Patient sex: M
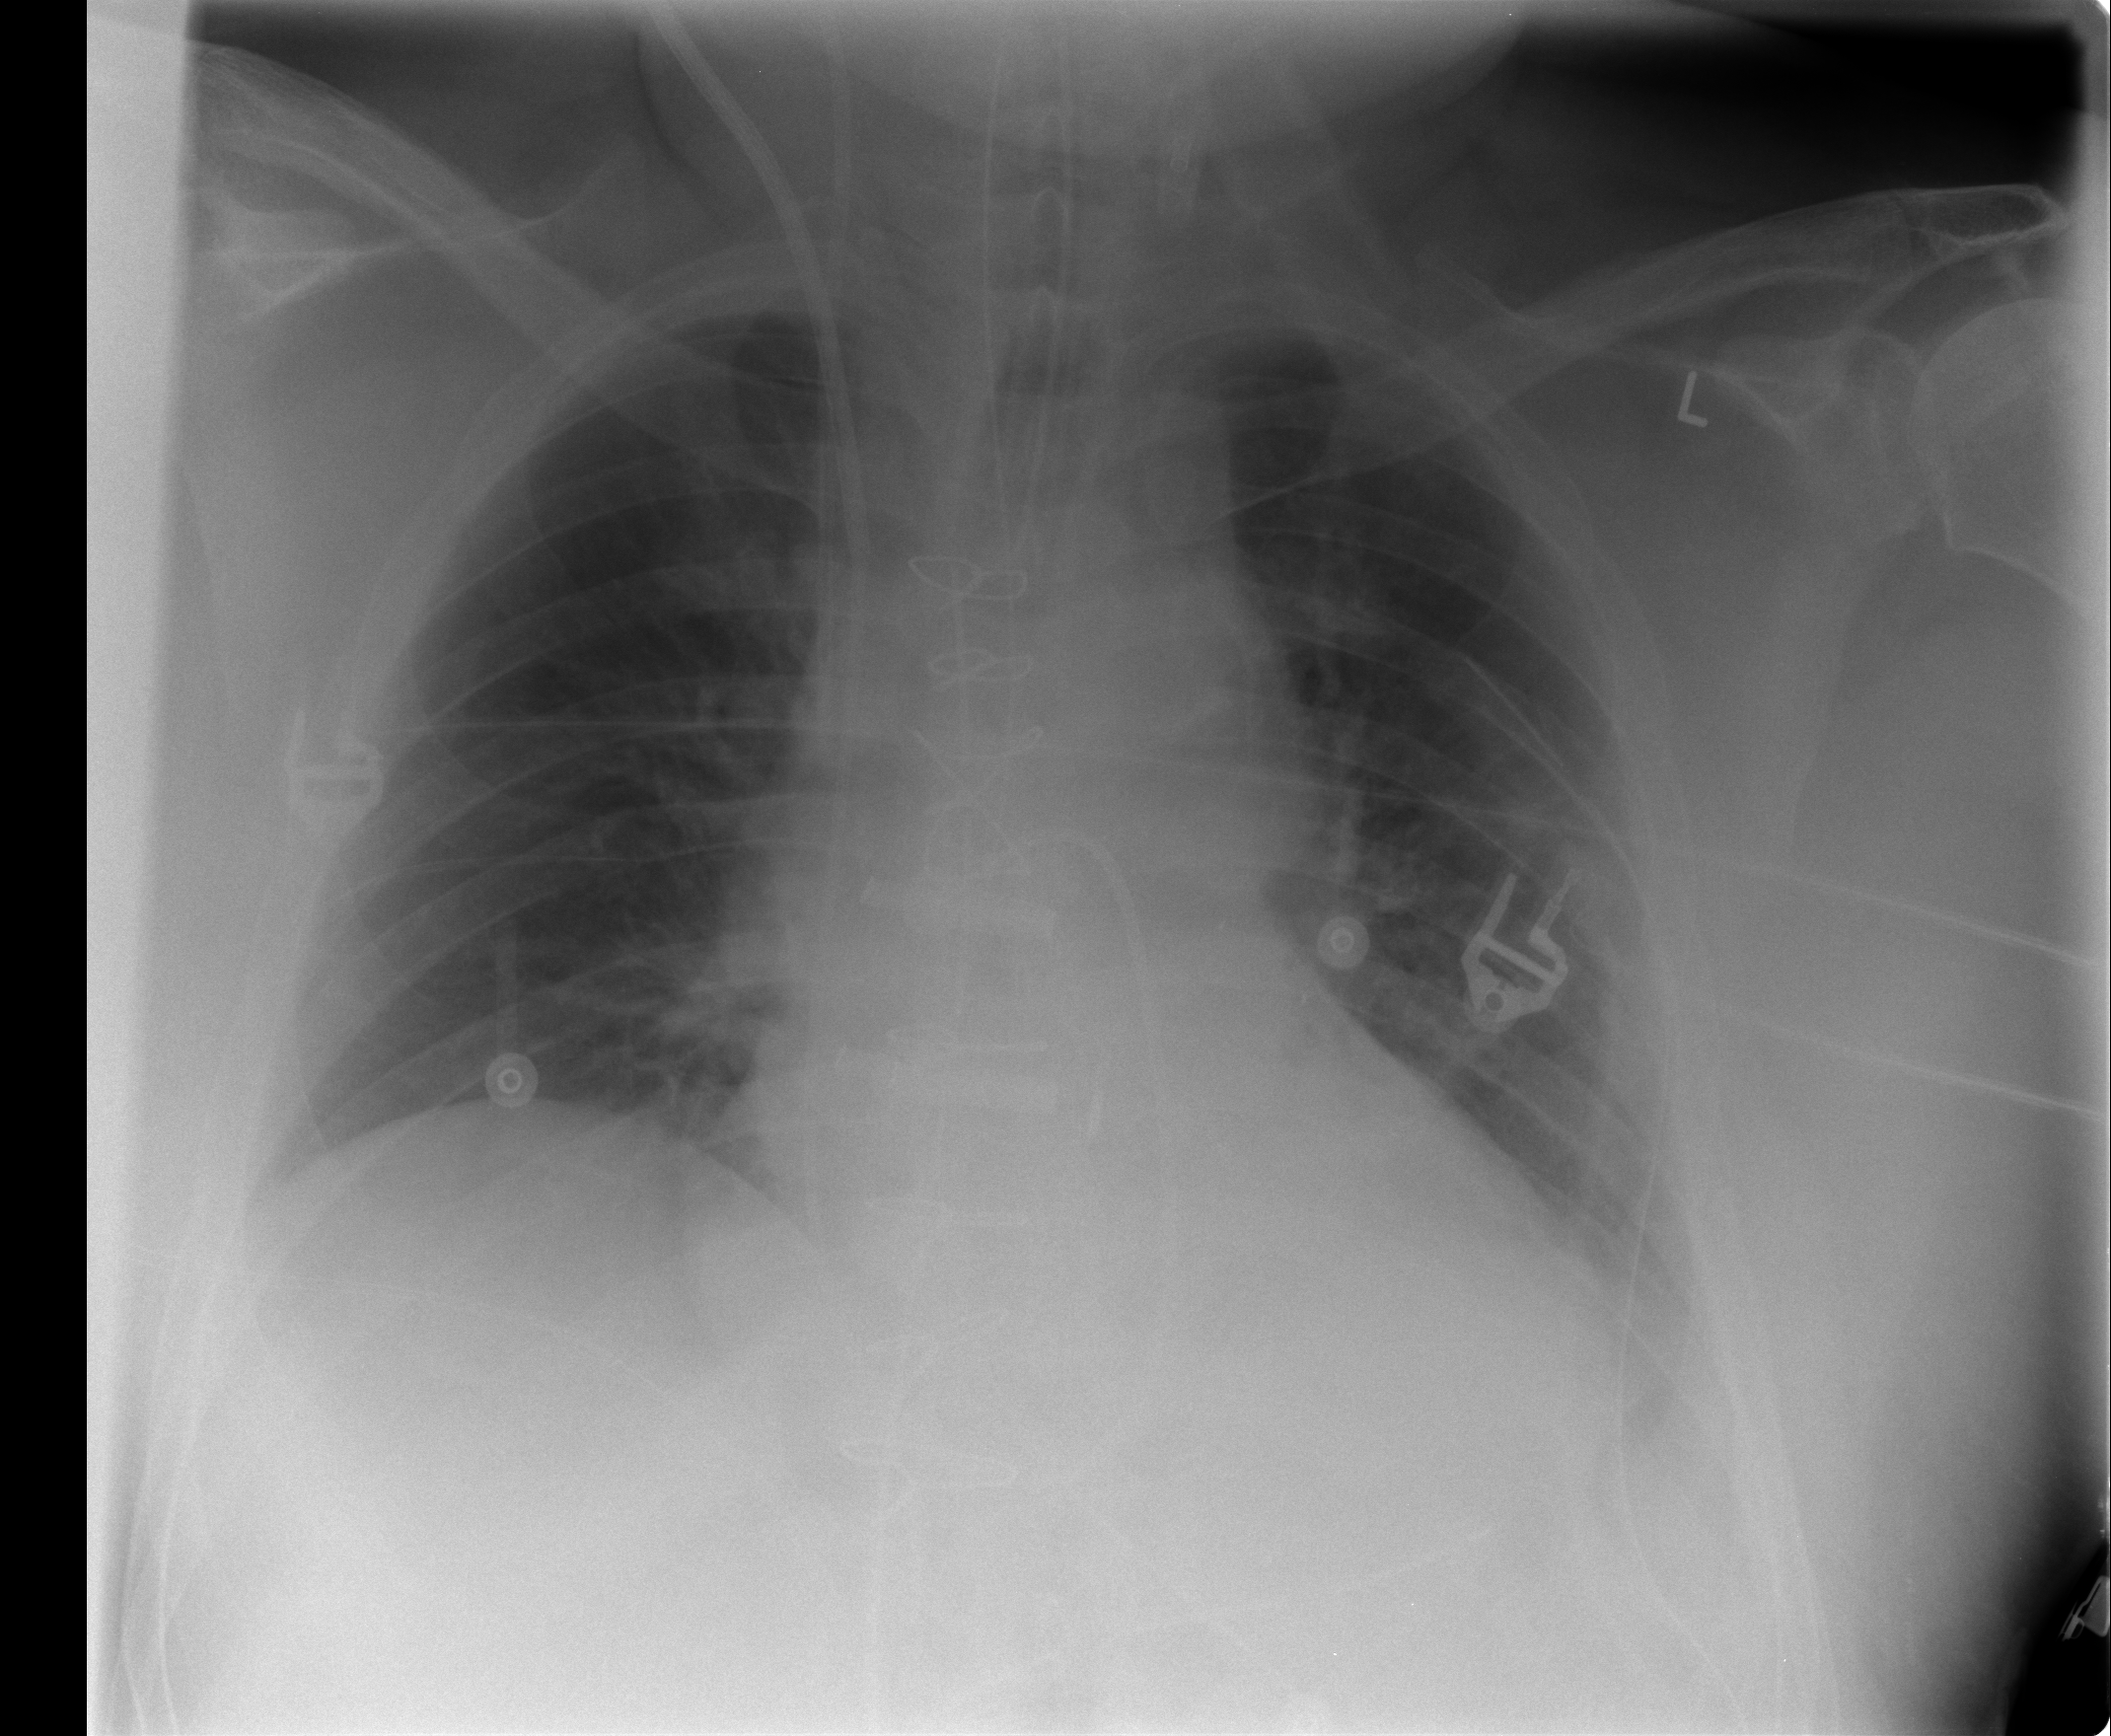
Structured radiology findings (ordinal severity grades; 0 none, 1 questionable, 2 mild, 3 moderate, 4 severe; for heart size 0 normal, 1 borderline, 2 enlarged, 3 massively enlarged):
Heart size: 2
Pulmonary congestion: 0
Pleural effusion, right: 0
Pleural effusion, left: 1
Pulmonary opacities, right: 0
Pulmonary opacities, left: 0
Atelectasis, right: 0
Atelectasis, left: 1